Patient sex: M
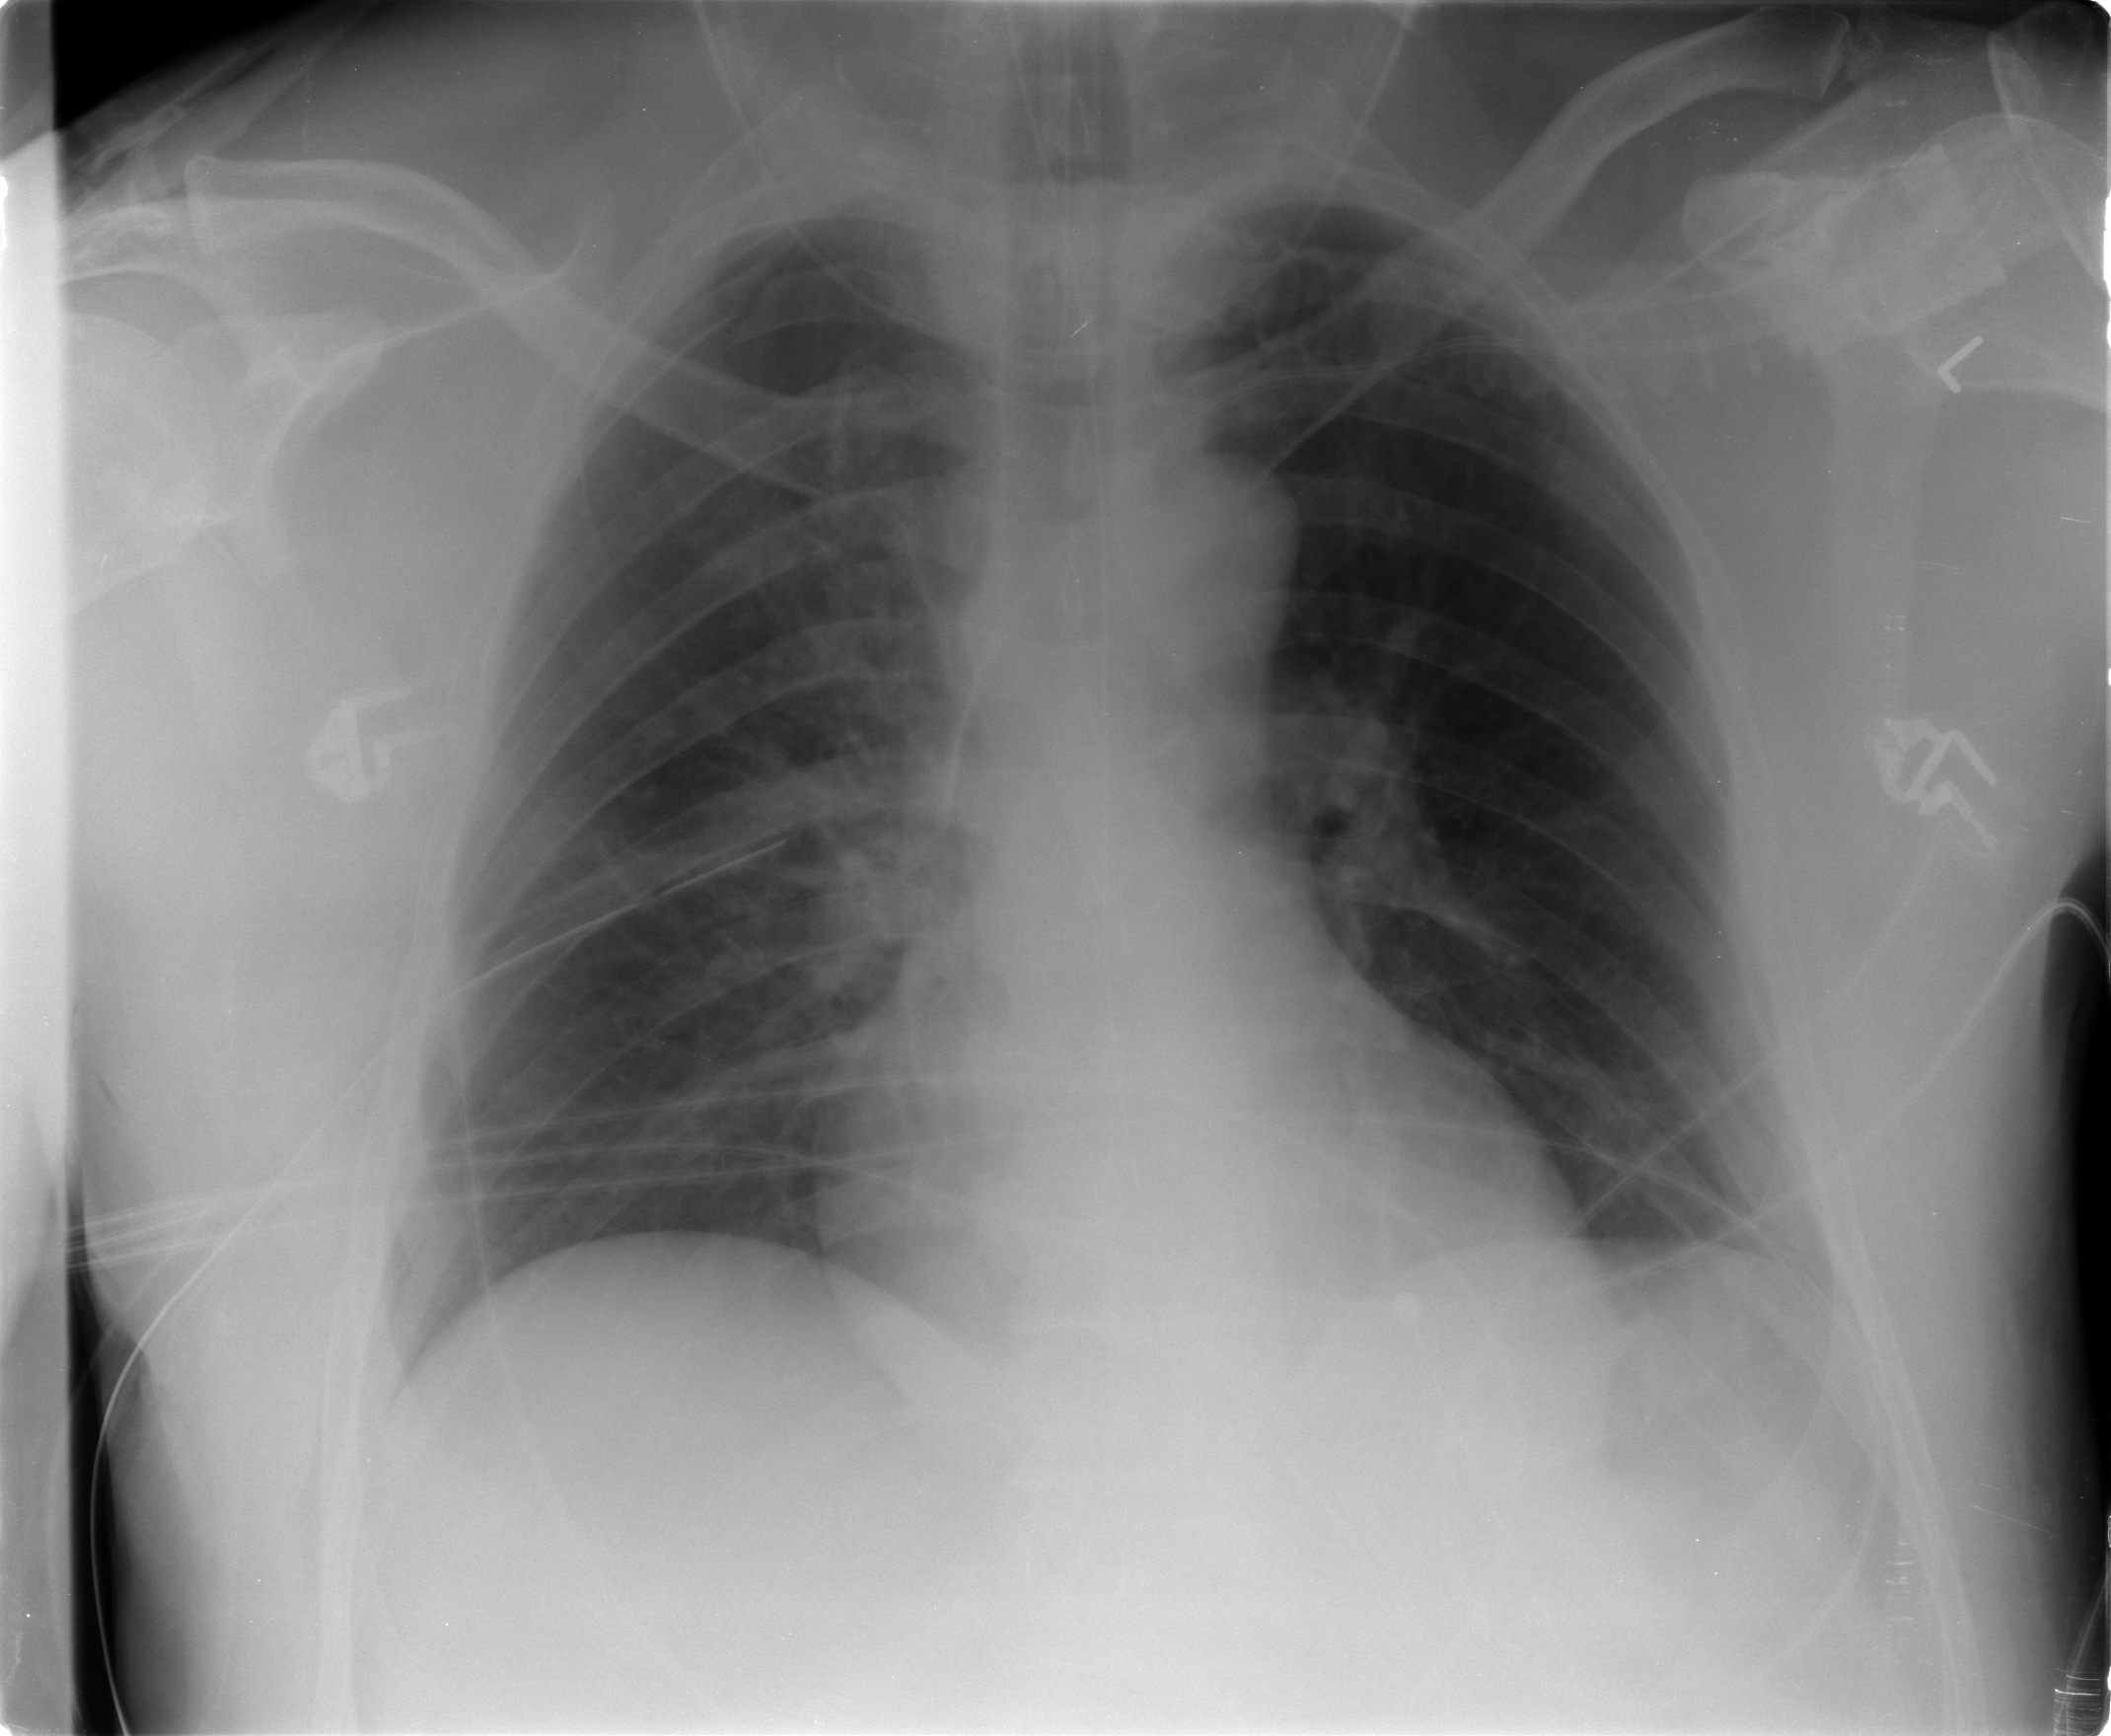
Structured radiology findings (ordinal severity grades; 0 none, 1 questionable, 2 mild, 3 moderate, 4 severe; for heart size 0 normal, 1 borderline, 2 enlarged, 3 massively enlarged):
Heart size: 0
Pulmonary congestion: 0
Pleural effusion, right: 0
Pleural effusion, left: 0
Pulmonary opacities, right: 0
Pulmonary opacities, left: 0
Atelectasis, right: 2
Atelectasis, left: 0